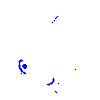
Particle: electron